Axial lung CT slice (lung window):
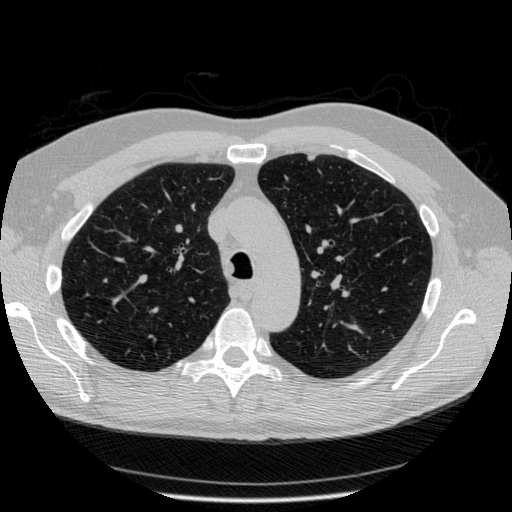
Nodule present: no